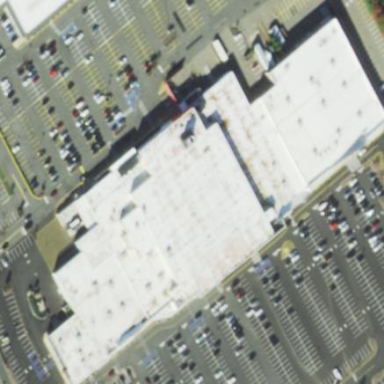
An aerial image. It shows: Retail area.